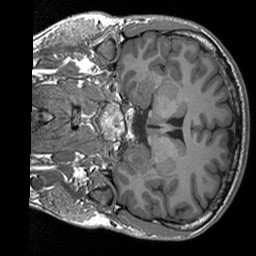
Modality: T1w
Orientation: coronal
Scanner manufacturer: siemens
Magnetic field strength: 3 T
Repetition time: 1.76 s
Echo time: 0.0022 s